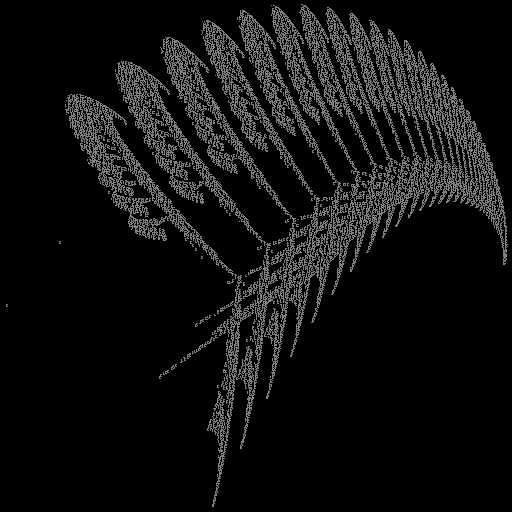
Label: newyorkfern